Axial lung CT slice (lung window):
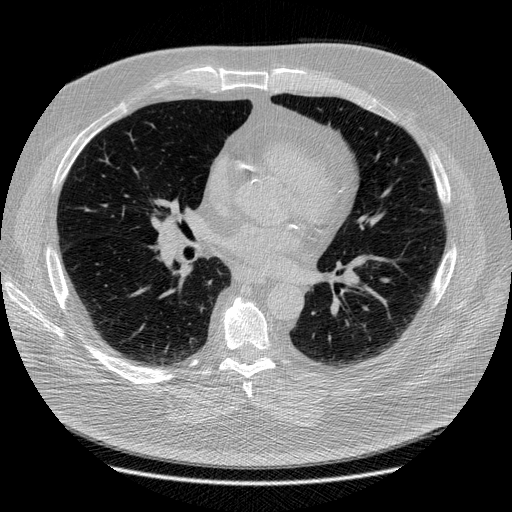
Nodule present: no